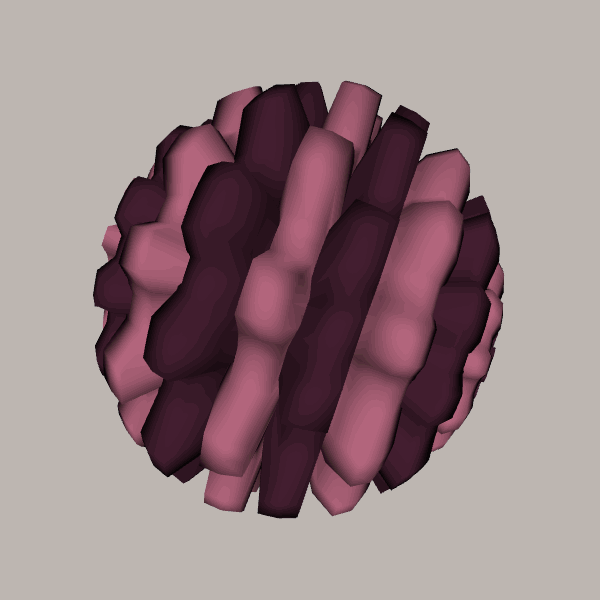
Background: light